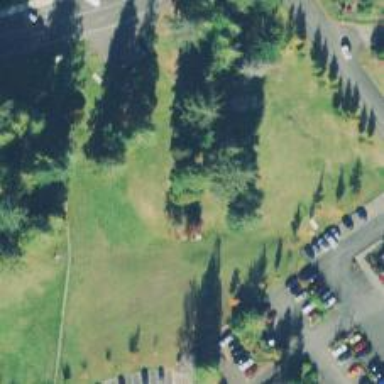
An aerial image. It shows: Disc golf hole.